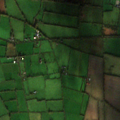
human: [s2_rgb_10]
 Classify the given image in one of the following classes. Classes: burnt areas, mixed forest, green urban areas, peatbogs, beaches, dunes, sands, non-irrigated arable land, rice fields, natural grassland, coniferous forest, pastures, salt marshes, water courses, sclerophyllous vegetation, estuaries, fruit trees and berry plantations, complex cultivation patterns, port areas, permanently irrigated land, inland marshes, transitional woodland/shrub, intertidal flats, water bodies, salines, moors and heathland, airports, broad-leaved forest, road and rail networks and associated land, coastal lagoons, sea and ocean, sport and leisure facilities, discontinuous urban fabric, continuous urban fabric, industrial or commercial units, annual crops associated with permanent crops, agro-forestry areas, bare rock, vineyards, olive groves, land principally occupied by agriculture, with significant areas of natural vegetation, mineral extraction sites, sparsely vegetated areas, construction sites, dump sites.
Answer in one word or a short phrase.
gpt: pastures, peatbogs